Interaction volume radius: 5 \u00c5
Interaction volume height: 10 \u00c5
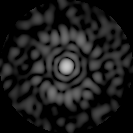
Disorder parameter: 0.7968